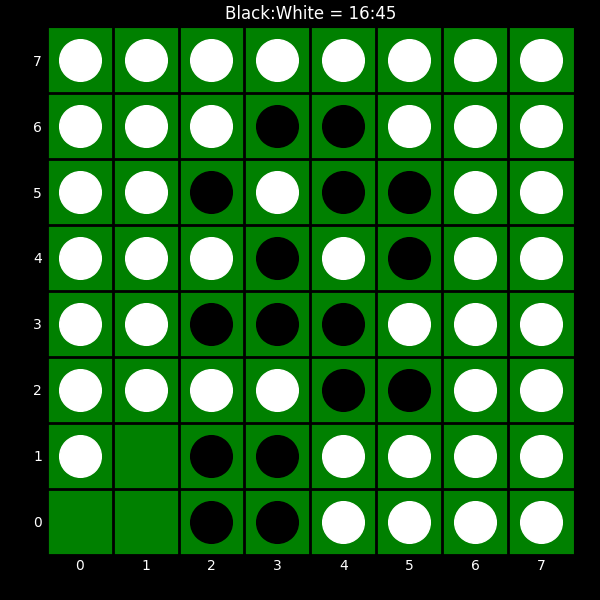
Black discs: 16
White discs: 45